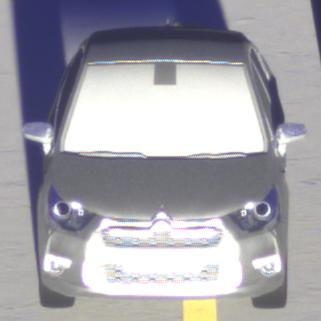
Make: Citroen
Model: DS 4 VTi 120
Detailed model: DS 4
Model produced from: 2011/05
Model produced until: 2015/01
Doors: 5
Color: gray
Road condition: dry road
Daytime: sunrise or sunset
Contrast: high contrast